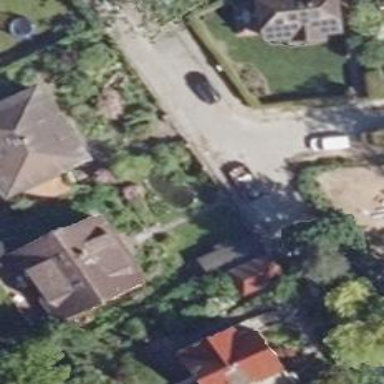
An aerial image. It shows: Residential road with sidewalks on both sides.